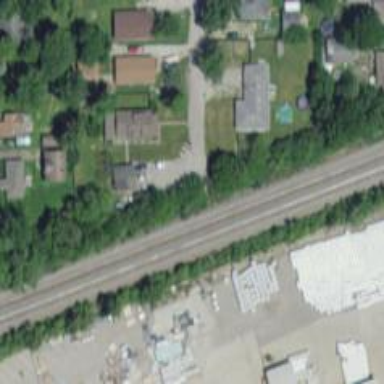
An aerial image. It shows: Railway siding with rails.